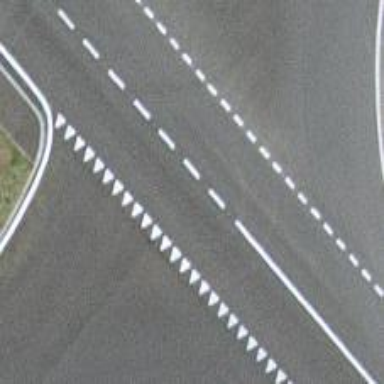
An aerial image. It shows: Road with "give way" sign.